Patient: sex M, age 78
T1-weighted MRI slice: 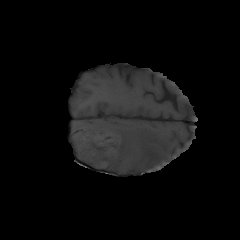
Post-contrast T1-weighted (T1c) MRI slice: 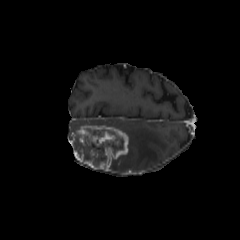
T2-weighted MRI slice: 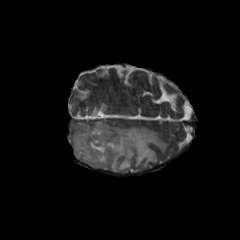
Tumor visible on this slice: yes
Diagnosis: Glioblastoma, IDH-wildtype
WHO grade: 4